Field crop: tomato
Growth stage: 2
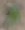
Species: solanum